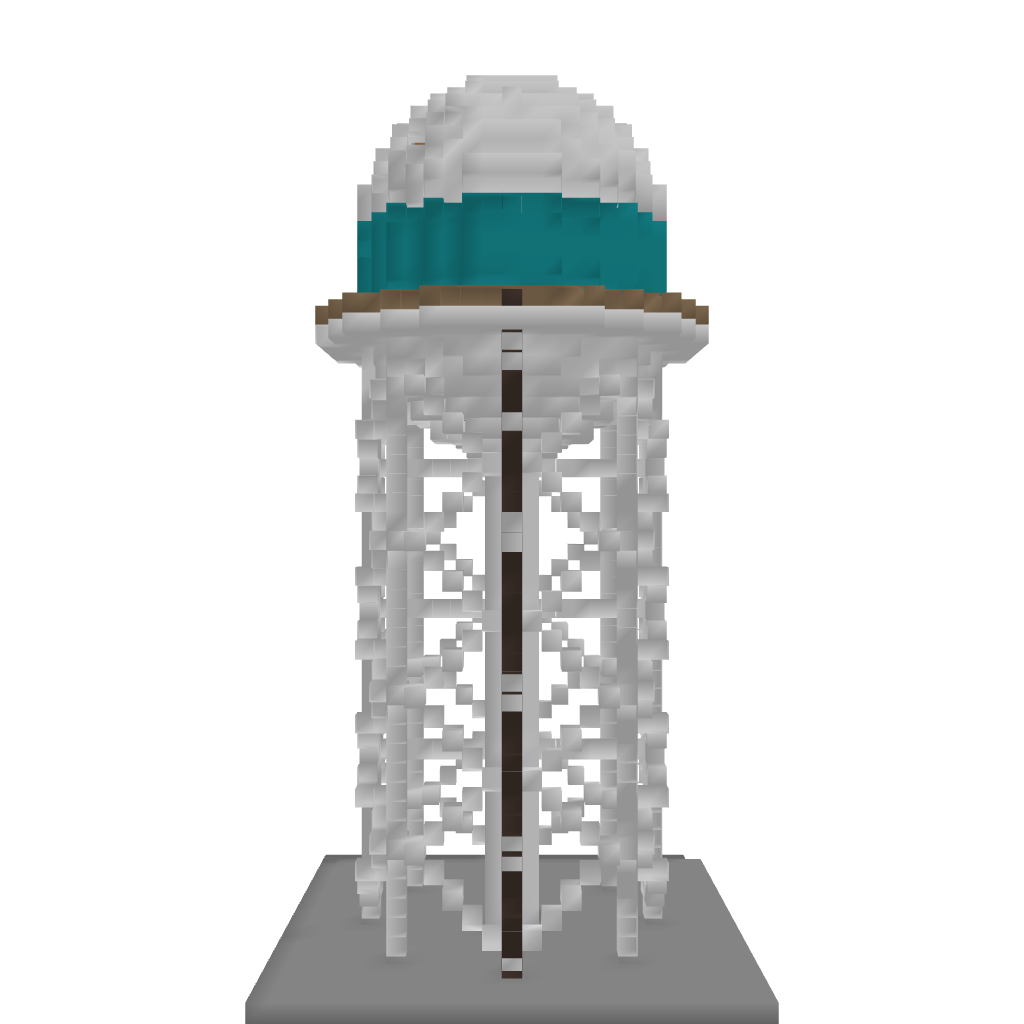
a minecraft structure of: Modern water tower